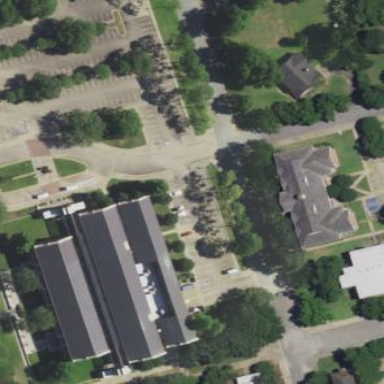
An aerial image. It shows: College building that also serves as community centre.